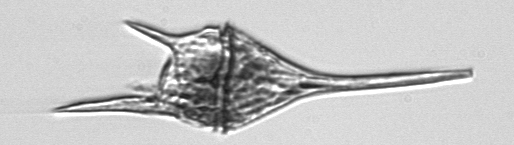
Label: Tripos_lineatus